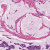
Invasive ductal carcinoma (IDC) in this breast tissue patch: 1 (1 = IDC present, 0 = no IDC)